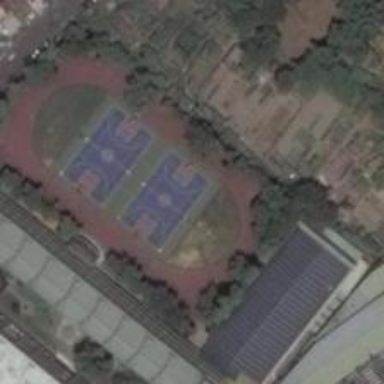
Lush trees and several buildings encircle this playground which is composed of two basketball courts .